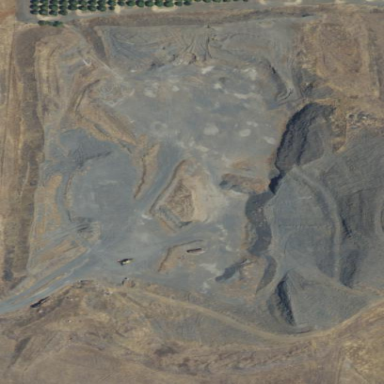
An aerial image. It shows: Vacant or disturbed land used for quarrying.